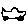
Label: car